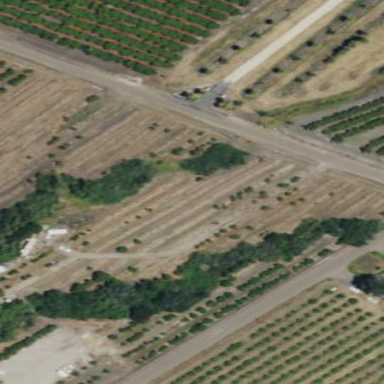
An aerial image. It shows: Orchard.